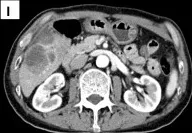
A 63-year-old man with abdominal pain. (H-L) After contrast material injection, the mass showed gradual, inhomogeneous enhancement, with decreased enhancement on delayed scans.
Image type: radiology (ct)